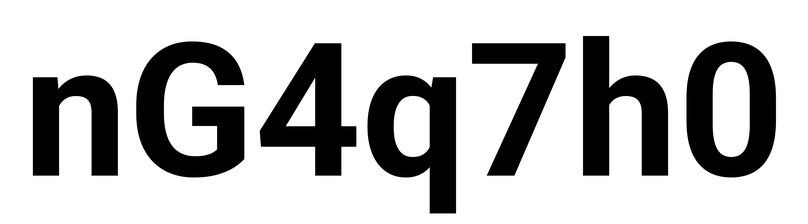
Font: Roboto_Bold